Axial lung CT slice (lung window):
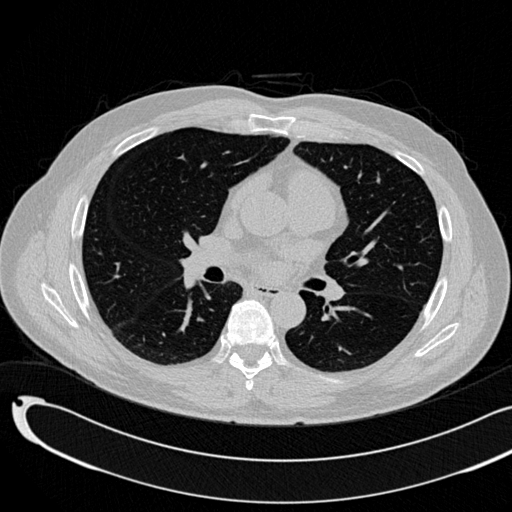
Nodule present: no